七年级 · 代数
(本小题8.0分)

已知: $b$ 是最小的正整数, 且 $a 、 b 、 c$ 满足 $(c-5)^{2}+|a+b|=0$, 请回答问题:

(1) 请直接写出 $a 、 b 、 c$ 的值. $a=$ , $b=$ ,$c=$

(2) $a 、 b 、 c$ 所对应的点分别为 $A 、 B 、 C$, 点 $P$ 为一动点, 其对应的数为 $x$, 点 $P$ 在 0 到 2 之间运动时(即 $0 \leq x \leq 2$ 时), 请化简式子: $|x+1|-|x-1|+2|x+5|$ (请写出化简过程)

(3)在(1)(2)的条件下, 点 $A 、 B 、 C$ 开始在数轴上运动, 若点 $A$ 以每秒 1 个单位长度的速度向左运动, 同时, 点 $B$ 和点 $C$ 分别以每秒 2 个单位长度和 5 个单位长度的速度向右运动, 假设 $t$ 秒钟过后, 若点 $B$ 与点 $C$ 之间的距离表示为 $B C$, 点 $A$ 与点 $B$ 之间的距离表示为 $A B$. 请问: $B C-A B$ 的值是否随着时间 $t$ 的变化而改变？若变化，请说明理由; 若不变, 请求其值.

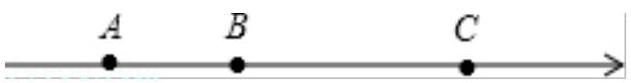
答案: 解：(1) $-1 ； 1 ； 5$.

(2) 当 $0 \leq x \leq 1$ 时, $x+1>0, x-1 \leq 0, x+5>0$,

则: $|x+1|-|x-1|+2|x+5|$

$$
\begin{aligned}
& =x+1-(1-x)+2(x+5) \\
& =x+1-1+x+2 x+10
\end{aligned}
$$

$=4 x+10$;

当 $1<x \leq 2$ 时, $x+1>0, x-1>0, x+5>0$.

$$
\begin{aligned}
& \therefore|x+1|-|x-1|+2|x+5| \\
& =x+1-(x-1)+2(x+5) \\
& =x+1-x+1+2 x+10
\end{aligned}
$$

$=2 x+12$.

(3)不变. 理由如下:

$t$ 秒时, 点 $A$ 对应的数为 $-1-t$, 点 $B$ 对应的数为 $2 t+1$, 点 $C$ 对应的数为 $5 t+5$.

$\therefore B C=(5 t+5)-(2 t+1)=3 t+4, A B=(2 t+1)-(-1-t)=3 t+2$,

$\therefore B C-A B=(3 t+4)-(3 t+2)=2$,

即 $B C-A B$ 的值不随着时间 $t$ 的变化而改变, $B C-A B=2$.


解析: 【解析】

【分析】

本题考查了数轴与绝对值, 整式的加减, 通过数轴把数和点对应起来, 也就是把 “数” 和 “形”结合起来, 二者互相补充, 相辅相成, 把很多复杂的问题转化为简单的问题, 在学习中要注意培养数形结合的数学思想.

(1)根据 $b$ 是最小的正整数, 即可确定 $b$ 的值, 然后根据非负数的性质, 几个非负数的和是 0 , 则每个数都是 0 , 即可求得 $a, b, c$ 的值;

(2)根据 $x$ 的范围, 确定 $x+1, x-1, x+5$ 的符号，然后根据绝对值的意义即可化简;

(3)先求出 $B C=3 t+4, A B=3 t+2$, 从而得出 $B C-A B=2$.

【解答】

解: (1) $\because b$ 是最小的正整数, $\therefore b=1$.
根据题意得: $c-5=0$ 且 $a+b=0$,

$\therefore a=-1, b=1, c=5$.

故答案是: $-1 ; 1 ; 5$;

(2) 见答案;

(3)见答案.